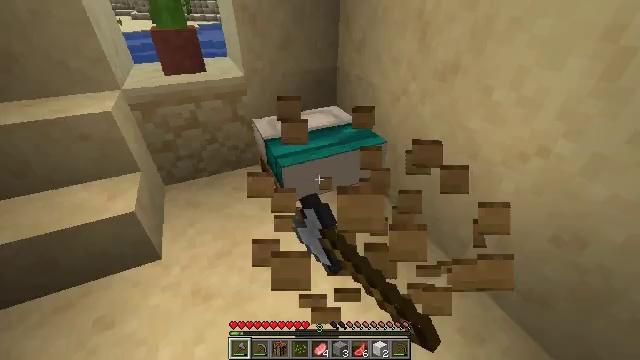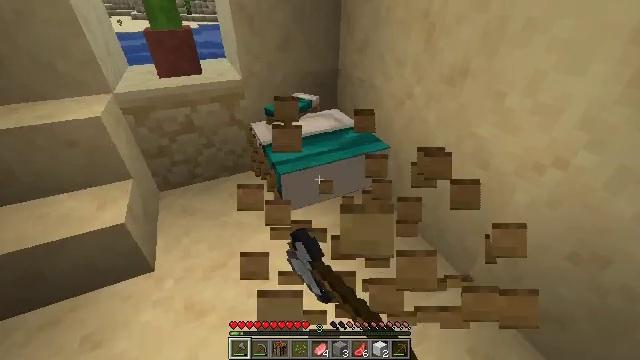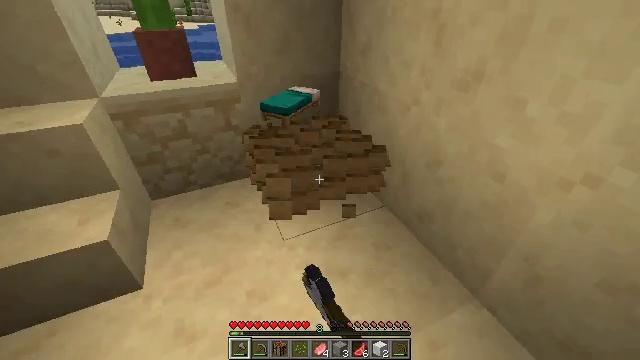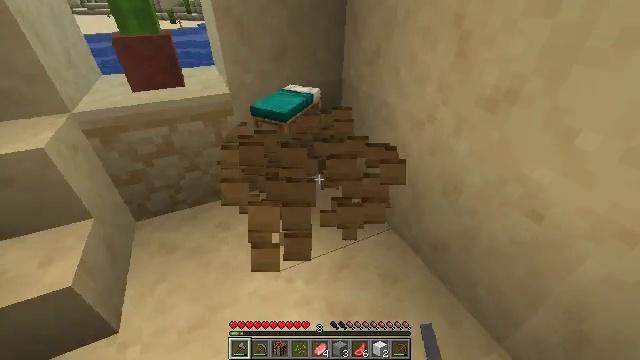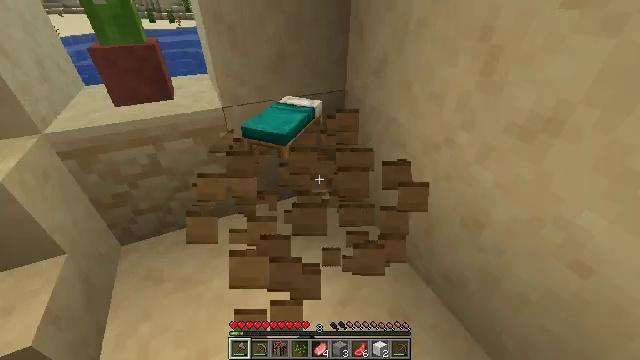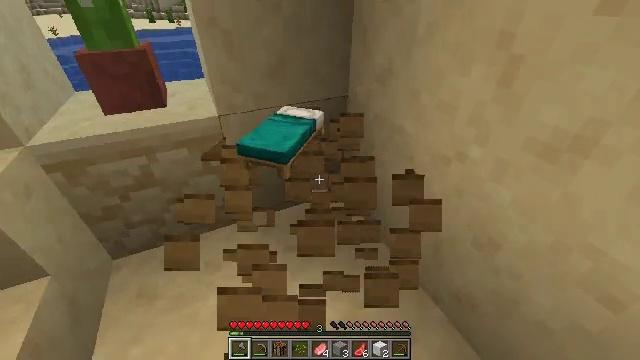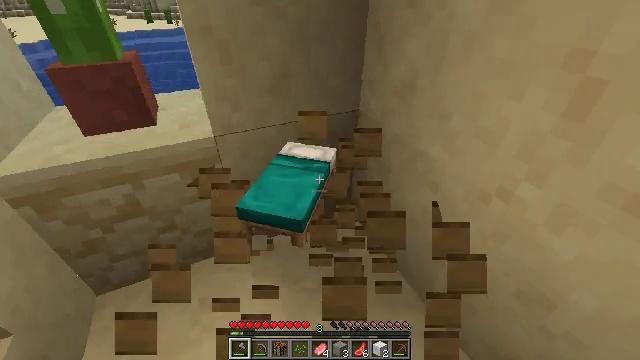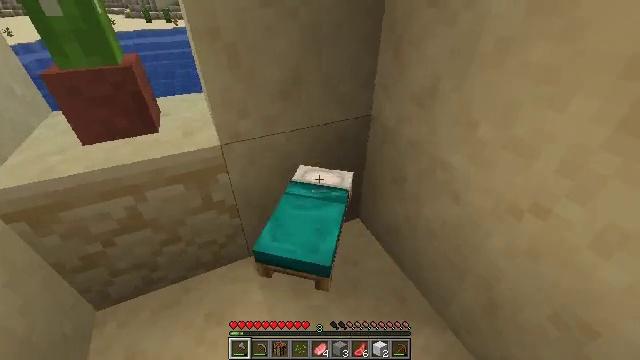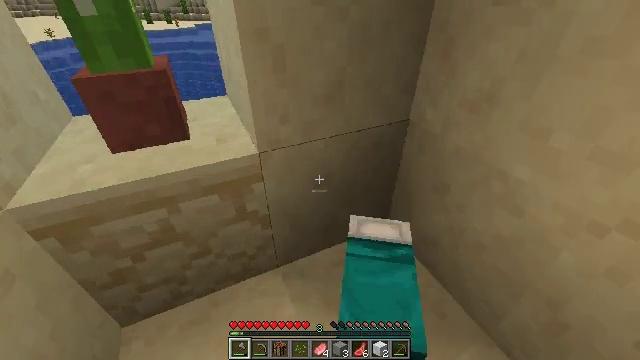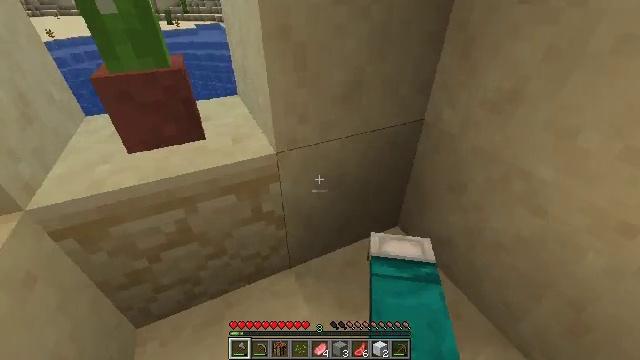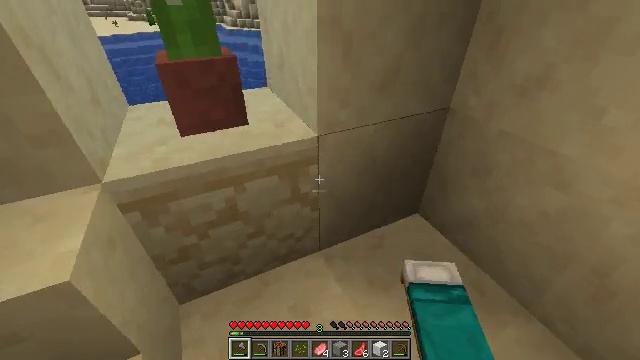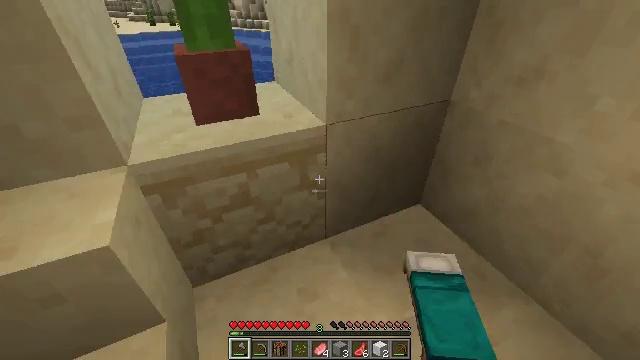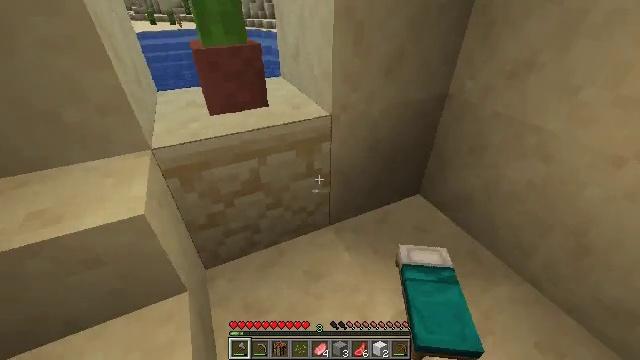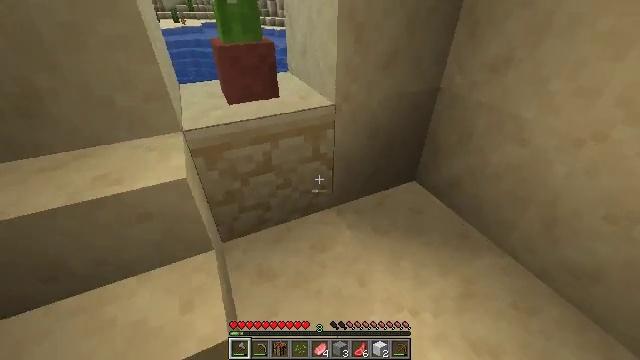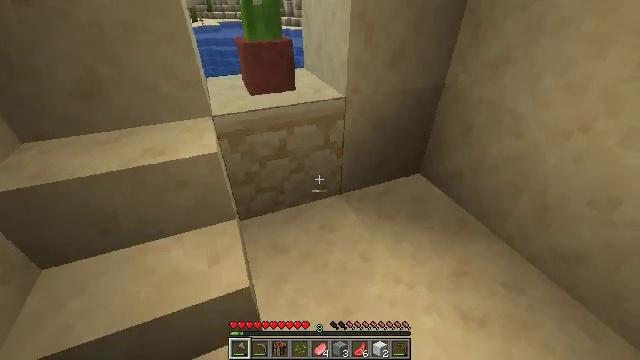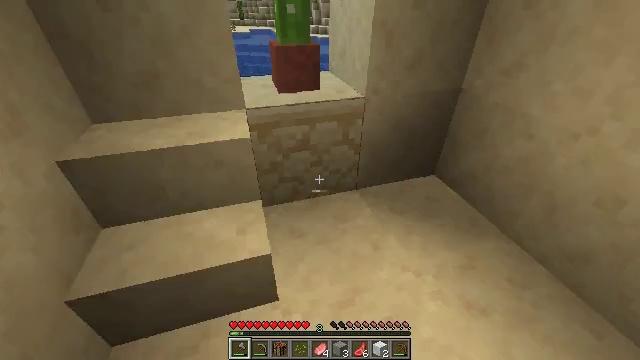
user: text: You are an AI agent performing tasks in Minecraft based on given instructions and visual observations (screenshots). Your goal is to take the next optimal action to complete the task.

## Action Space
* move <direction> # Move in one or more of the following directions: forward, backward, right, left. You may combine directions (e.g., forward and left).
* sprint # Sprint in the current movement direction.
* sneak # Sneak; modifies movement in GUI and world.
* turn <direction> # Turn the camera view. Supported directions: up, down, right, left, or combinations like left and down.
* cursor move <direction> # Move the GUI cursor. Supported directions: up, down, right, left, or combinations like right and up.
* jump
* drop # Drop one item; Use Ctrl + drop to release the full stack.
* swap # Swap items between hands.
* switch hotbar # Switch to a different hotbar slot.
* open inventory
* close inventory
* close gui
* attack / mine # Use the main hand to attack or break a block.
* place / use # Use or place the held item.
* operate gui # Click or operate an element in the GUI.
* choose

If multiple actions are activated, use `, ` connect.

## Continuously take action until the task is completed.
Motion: motion action
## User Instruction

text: Break the sand block.
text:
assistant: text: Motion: move forward, attack / mine
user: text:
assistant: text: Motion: move forward, attack / mine
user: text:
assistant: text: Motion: move forward, attack / mine
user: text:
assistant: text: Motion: move forward
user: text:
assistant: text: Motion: move forward
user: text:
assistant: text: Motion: move forward and move left
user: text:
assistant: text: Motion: move left
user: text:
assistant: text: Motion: move left
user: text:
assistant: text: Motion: move back and move left
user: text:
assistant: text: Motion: move back
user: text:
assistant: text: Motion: move back
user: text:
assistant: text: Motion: move back
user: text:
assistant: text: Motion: move back
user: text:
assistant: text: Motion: move back, turn left
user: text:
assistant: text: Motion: move back, turn left and up
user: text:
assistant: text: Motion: move back, turn left and up
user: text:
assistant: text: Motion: move back and move right, turn left
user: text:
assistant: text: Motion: move back and move right, turn left
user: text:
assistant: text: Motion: move back and move right, turn left
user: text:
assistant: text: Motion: move back and move right, turn left
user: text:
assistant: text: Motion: move back and move right, turn left
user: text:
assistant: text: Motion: move back and move right, turn left
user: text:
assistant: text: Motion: move back and move right, turn left
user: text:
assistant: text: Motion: move back and move right, turn left and up
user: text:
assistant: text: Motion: move back and move right, turn left and up
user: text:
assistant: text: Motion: move back and move left, turn left and up
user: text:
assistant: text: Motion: move left, turn left and up
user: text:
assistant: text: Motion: move left, turn left
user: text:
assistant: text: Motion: move left
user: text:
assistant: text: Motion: move left